Question: I am stuck in a very difficult problem. I am new to Verilog. I am not able to cascade a circuit multiple times using a for loop and generate a statement.
I am trying to generate a circuit as shown below:

The code I have written to implement is as follows:
'''
module rightShift(
input [3 : 0] right_data_input,
output [3 : 0] right_data_output
);
assign right_data_output = right_data_input >> 1;
endmodule
module adder(
input [7 : 0] adder_in1,
input [7 : 0] adder_in2,
output [7 : 0] adder_out
);
assign adder_out = adder_in1 + adder_in2;
endmodule
module Mult_1(
input [3 : 0] input1,
input [7 : 0] input2,
output wire [3 : 0] output1,
output wire [7 : 0] output2
);
rightShift rs_obj(.right_data_input(input1), .right_data_output(output1));
adder add_obj(.adder_in1(output1), .adder_in2(input2), .adder_out(output2));
endmodule
module multiply(
input wire [3 : 0] in_a,
output wire [7 : 0] OUT
);
genvar i;
wire [3 : 0] x1 = 8'b0;
GENERATE
FOR(i = 0;
i < 4;
i = i + 1)
BEGIN
Mult_1 mult_obj1(
.input1(in_a), // Need Help IN the FOR LOOP
.input2(x1),
.output2(OUT)
);
END
endgenerate
endmodule
'''
It would be very kind if I can be helped in correcting the For loop to execute the attached circuit.
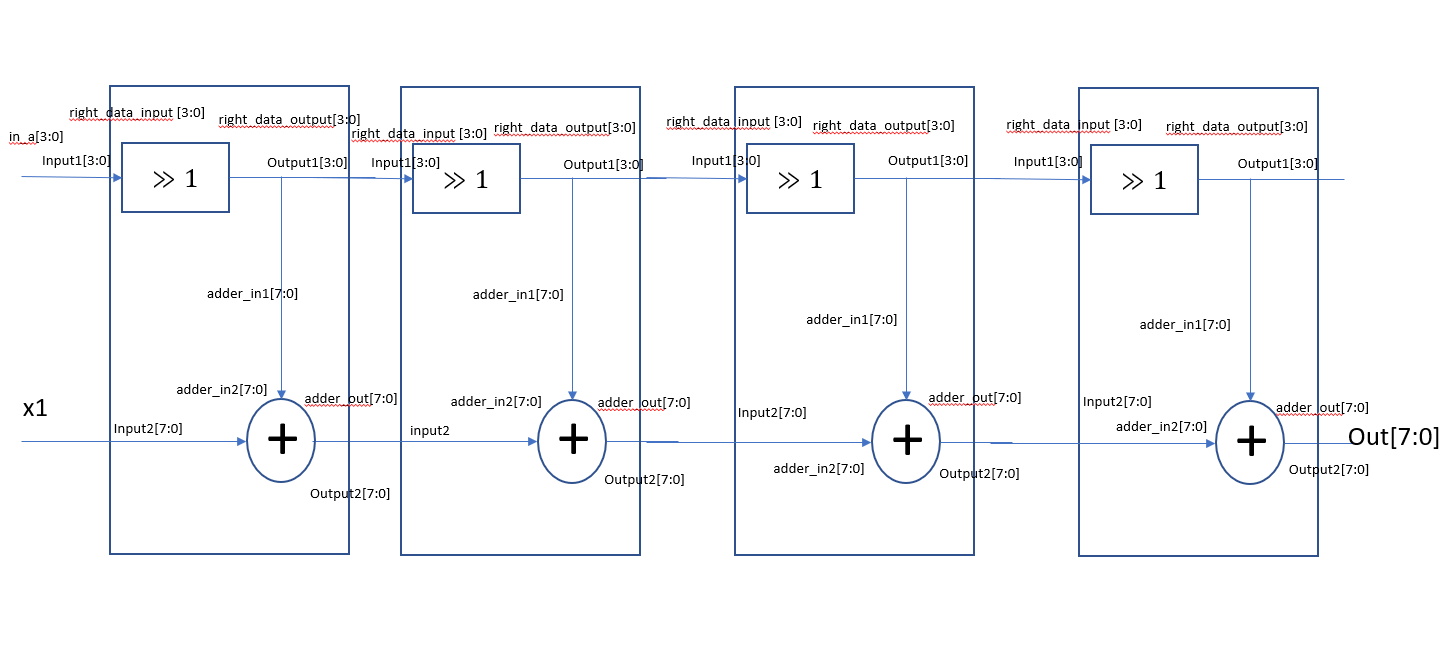
Answer: Ok with a generate loop it could look like the following with fake modules.
Supposedly you have to instantiate a module with a single input and output which you want to cascade.
'''
module buffer(input [3:0] in, output [3:0] out);
'''
Your top-level module has similar inputs and outputs. In order to connect several instances of modules you need to declare connection wires. I suggest that for this scheme you create an array of them.
'''
module top(input [3:0] in, output [3:0] out);
wire [3:0] connector [5]; // an array of 5 elements.
'''
now the first module is instantiated with 'in' as its input. My solution is the following here:
'''
assign connector[0] = in;
genvar i;
for (i = 1; i <= 4; i++) begin: cascade
buffer buf(.in(connector[i-1]), .out(connector[i]));
end
'''
With the above scheme you instantiated 4 buffers. It is equivalent to the following.
'''
buffer buf(.in(connector[0]), .out(connector[1])); // [0] is the same as 'in'
buffer buf(.in(connector[1]), .out(connector[2]));
buffer buf(.in(connector[2]), .out(connector[3]));
buffer buf(.in(connector[3]), .out(connector[4])); // i need connector[5] for this. [4] will go to out
'''
and finally, you need to assign you output of the top module:
'''
assign out = connector[4];
endmodule: top
'''
This is one of the possible scenarios. You can come up with a different one and adapt it to your model needs.